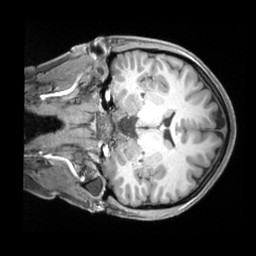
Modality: T1w
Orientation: coronal
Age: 24
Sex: female
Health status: ill
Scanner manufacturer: siemens
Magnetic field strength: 3 T
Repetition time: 2.2 s
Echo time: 0.00218 s